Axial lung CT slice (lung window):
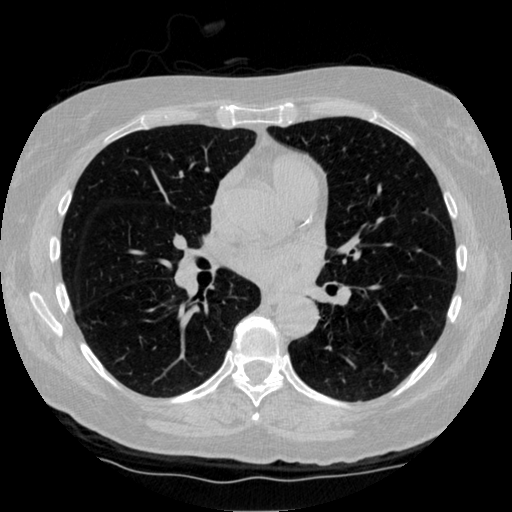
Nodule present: no